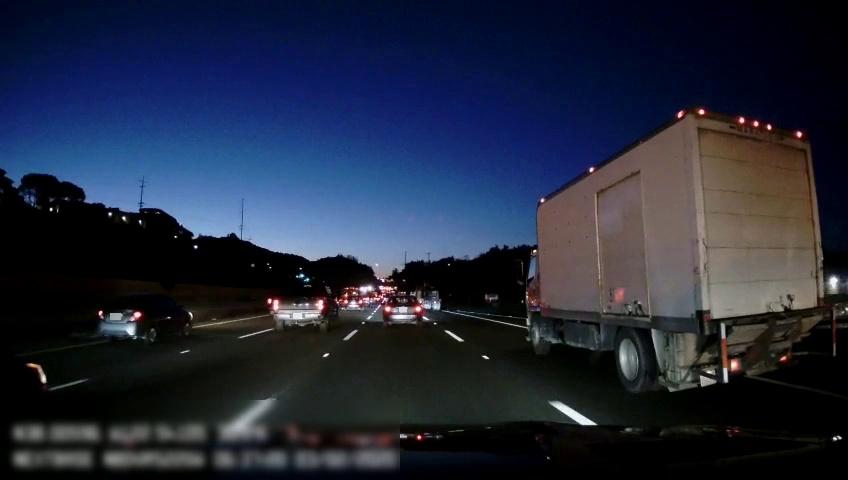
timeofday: Night
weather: Other
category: Drivable Space
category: Vehicles | Other LV
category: Vehicles | SUV
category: Vehicles | Truck
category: Vehicles | Car
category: Vehicles | Car
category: Vehicles | Car
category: Vehicles | Truck
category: Lanes | Alternate Lane
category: Lanes | Current Lane
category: Lanes | Current Lane
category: Lanes | Alternate Lane
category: Lanes | Alternate Lane
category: Lanes | Alternate Lane